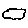
Label: cloud